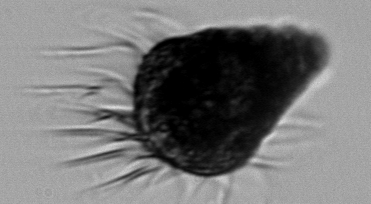
Label: Laboea_strobila